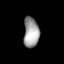
Tissue: lung
Cell type: Fibroblasts
Senescence score: 0.6237
Nuclear area (px): 452
Mean DAPI intensity: 161.097